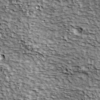
Label: not_dusty